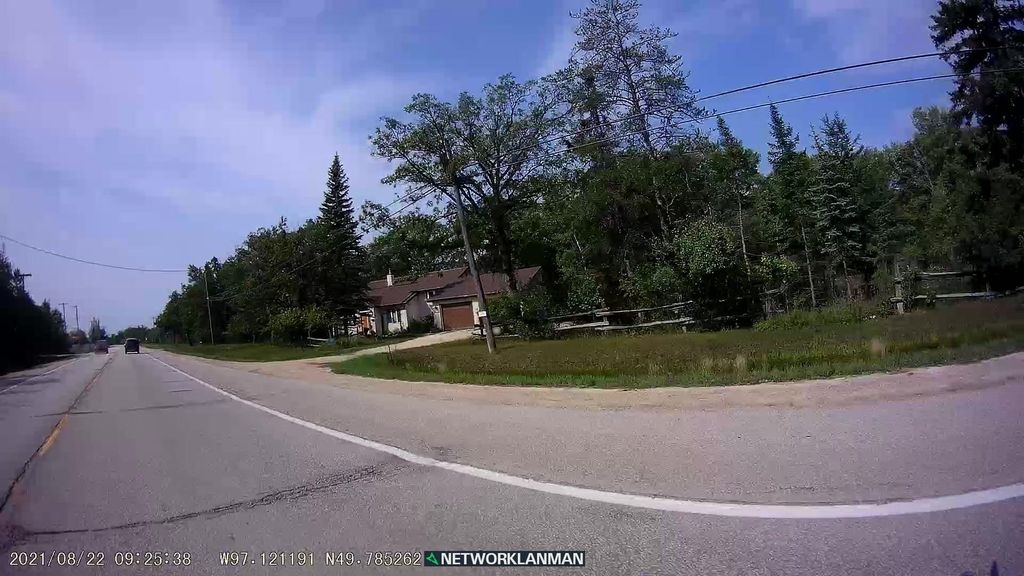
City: winnipeg